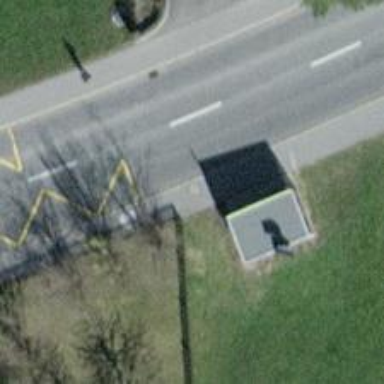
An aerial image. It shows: Bus stop with shelter. It is platform for public transport.